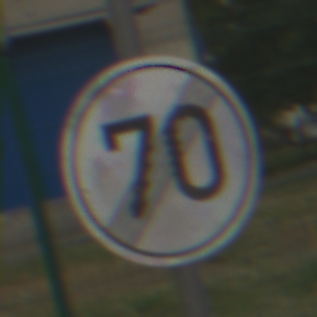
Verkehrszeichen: EndeGeschwindigkeit70
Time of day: MorningAfternoon
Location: Outdoor (Suburban)
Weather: PartlyCloudy
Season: NotSpecified
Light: Natural